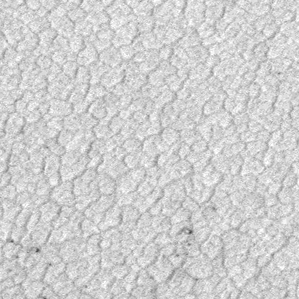
Label: frost